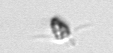
Label: Pyramimonas